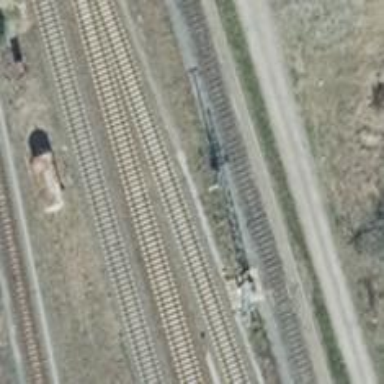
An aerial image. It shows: Railway signal.